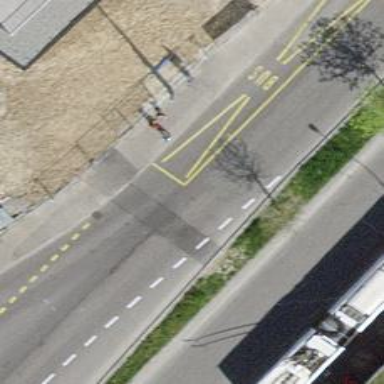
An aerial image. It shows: Secondary road with asphalt surface and trolley wire.